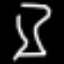
Label: hourglass